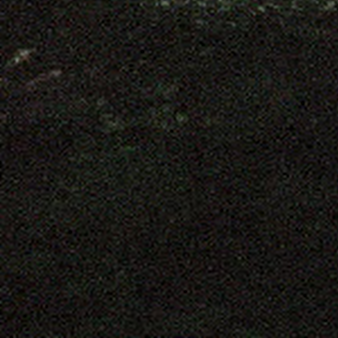
Label: other